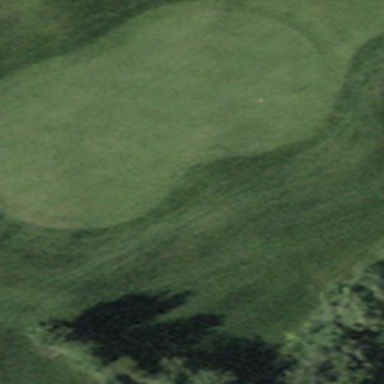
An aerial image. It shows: Picturesque green golfing area with grass land use.